Question: I have a problem with my first ruby and rails application. When developing I have recently come across this error and not been able to solve it: 'A copy of MetricBase has been removed from the module tree but is still active'. That happens when I make changes to the file, or a related file. It is resolved by restarting the server but that is quite inconvenient. So I would appreciate any help. Also regarding any wrong use of rails.
For context: I have some data in my database which I would like to analyze. For this I thought of the below structure.

1. The controller calls the manager
2. The manager has a list of suitable Metrics, all extending from MetricBase, which has common functions for creating the actual object
3. The manager calls each Metric-Class (e.g. ResourceStats)
4. The Metric-Class (e.g. ResourceStats) does some calculations etc. and then calls a method in the parent class
5. The parent class (MetricBase) creates a Metric-Model
At this point the error occurs, directly after entering 'make_metric_model':
'''
class MetricBase
def initialize(id, resource)
@id = id
@resource = resource
@metrics = []
end
def make_metric_model(name, desc, value)
# here the error is thrown
metric = Metric.where({ metric_id: @id, name: name }).first
metric = Metric.new if metric.nil?
metric.metric_id = @id
metric.name = name
metric.description = desc
metric.value = value
metric.resource = @resource
@metrics.push(metric)
end
def get_metrics
return @metrics
end
end
'''
The error trace
'''
ArgumentError - A copy of MetricBase has been removed from the module tree but is still active!:
activesupport (4.0.0) lib/active_support/dependencies.rb:445:in 'load_missing_constant'
activesupport (4.0.0) lib/active_support/dependencies.rb:183:in 'const_missing'
app/models/metric_base.rb:9:in 'make_metric_model'
app/models/resource_stats.rb:11:in 'analyze'
app/models/metrics_manager.rb:20:in 'block in run_all_metrics'
app/models/metrics_manager.rb:11:in 'run_all_metrics'
app/controllers/metrics_controller.rb:12:in 'run'
'''
I have tried adding '::' before 'Metric' as suggested in another question, but the same thing happens. Note that I come from a background of C++, Java and PHP.
I am using Rails 4 and Ruby 2.
Any help or tips are greatly appreciated!
Thanks,
Lukas
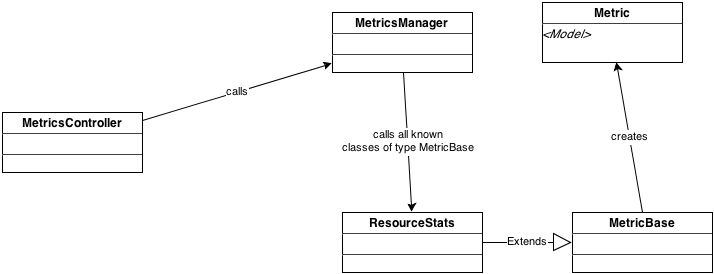
Answer: I'm still not sure what the original issue is/was. A workaround was to use zeus and kill and restart the server after an edit.
A better solution I am now using is putting the classes in a 'module Metrics' and it works.